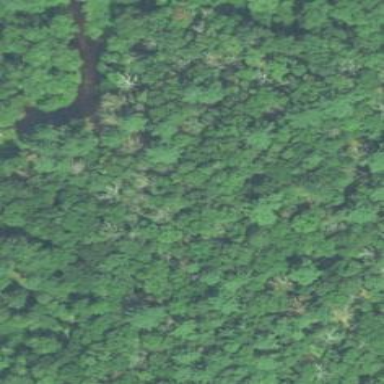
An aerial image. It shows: Mixed leaf woodland.